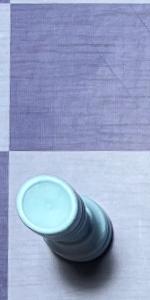
Label: Rook_White